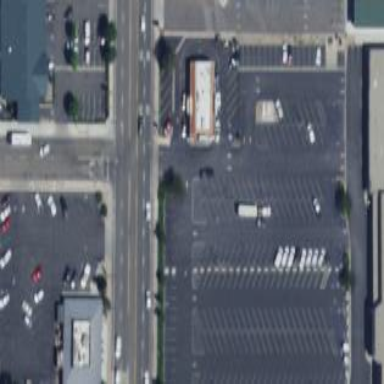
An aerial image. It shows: Parking area with surface.